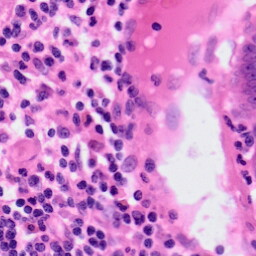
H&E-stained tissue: Colon